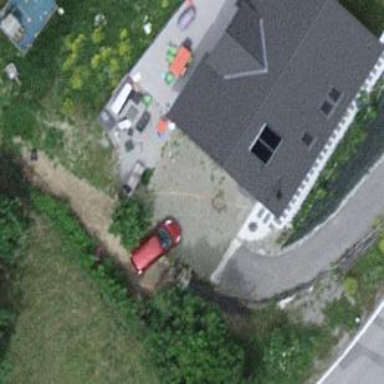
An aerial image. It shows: Simple and straightforward house.